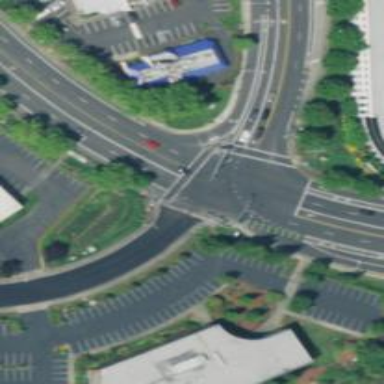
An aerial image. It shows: Footway located on traffic island.